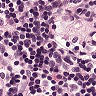
Metastatic tissue present: no